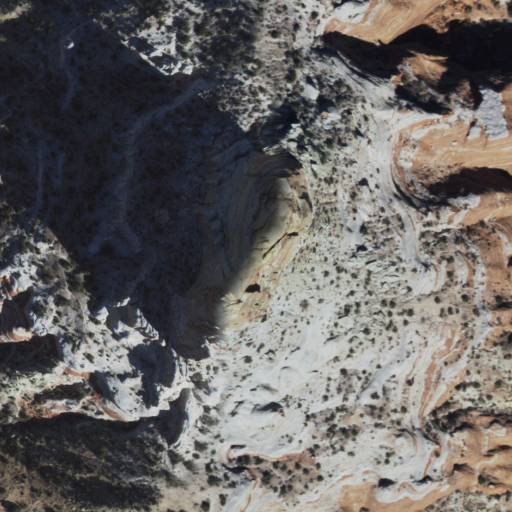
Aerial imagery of mountain in Arizona named Square Butte containing shrub, evergreen forest, and barren land